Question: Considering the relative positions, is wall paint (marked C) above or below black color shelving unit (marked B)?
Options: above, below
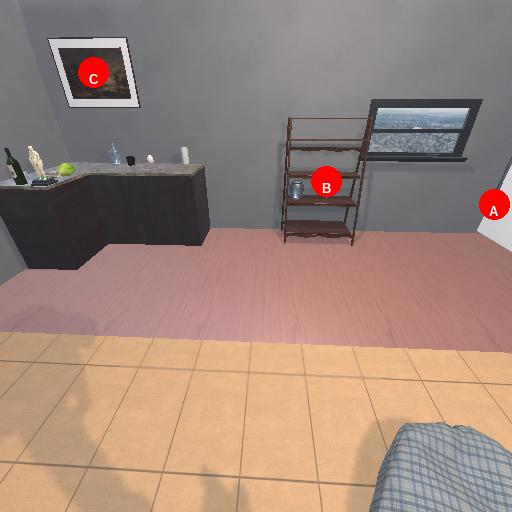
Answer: above